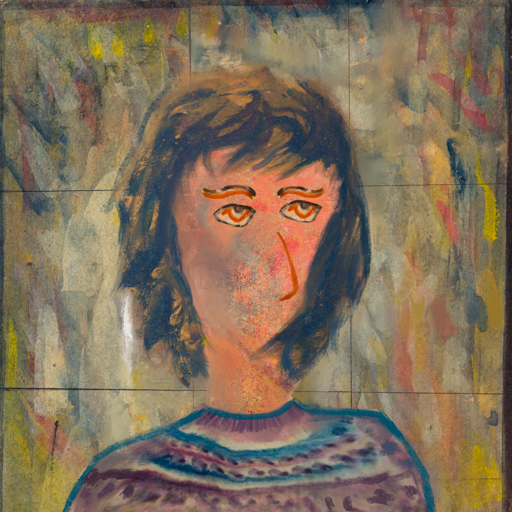
Background: GypsyMother, Head And Neck Side: Irani, Face Side: Experience, Bust: HillGirl, Hair Side: In_The_Sun, Head Accessory: Blank, Second Necklace: Blank, Necklace: Blank, Baby: Blank